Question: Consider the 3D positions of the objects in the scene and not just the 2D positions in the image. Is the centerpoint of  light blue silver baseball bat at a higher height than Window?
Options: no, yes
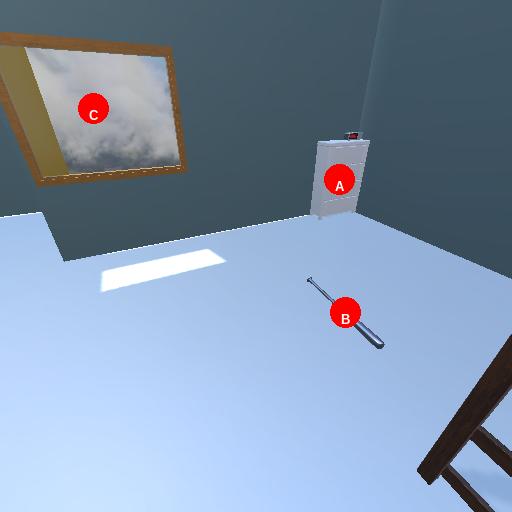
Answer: no